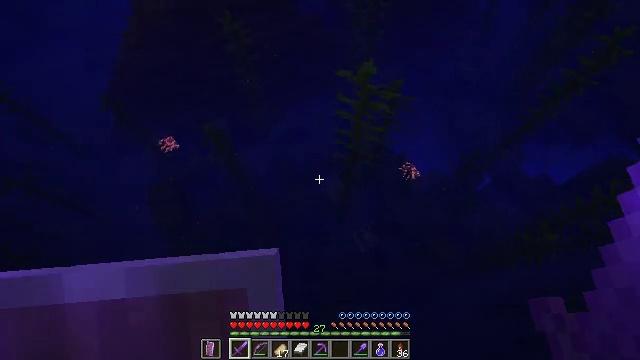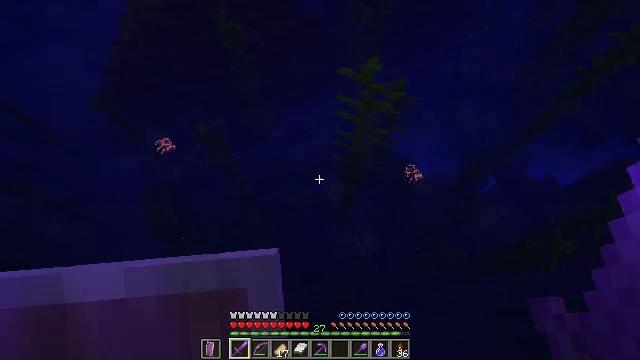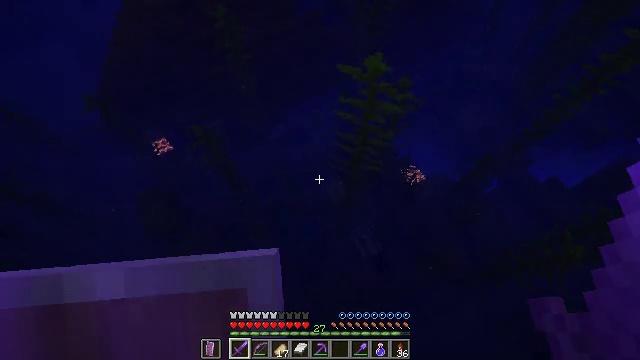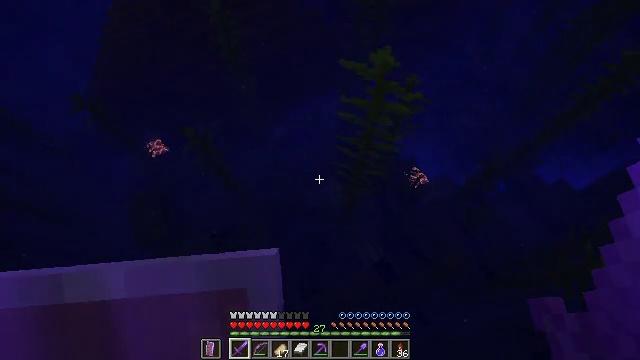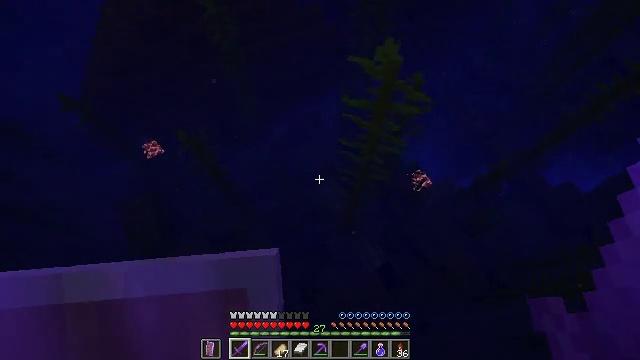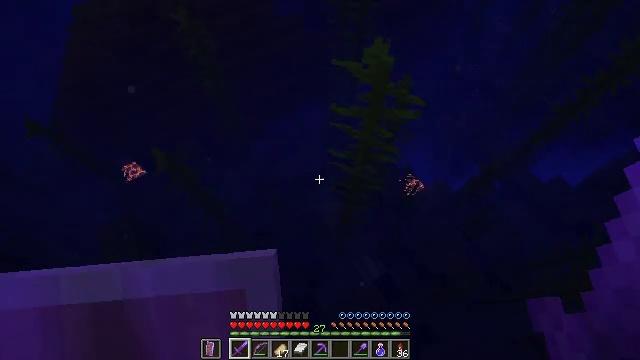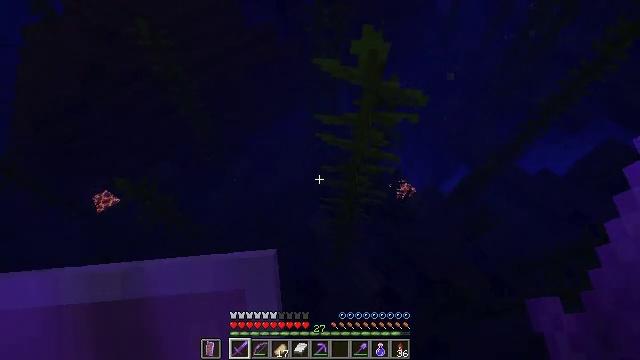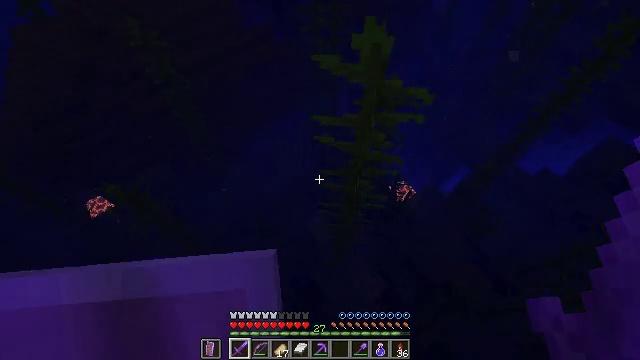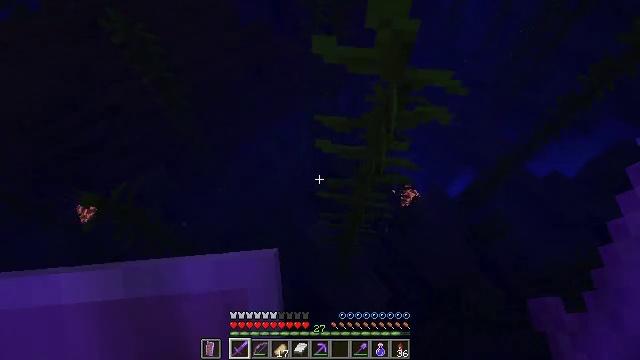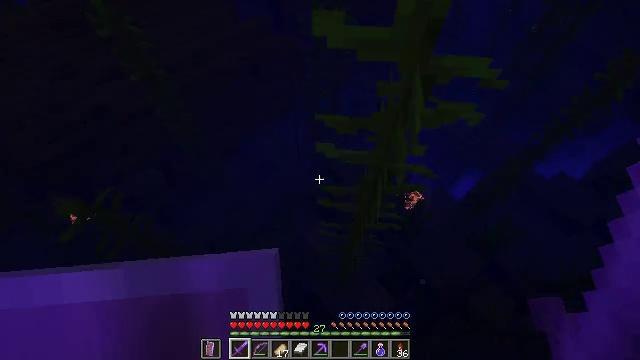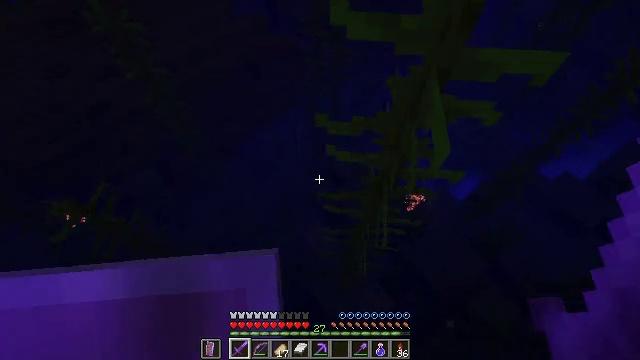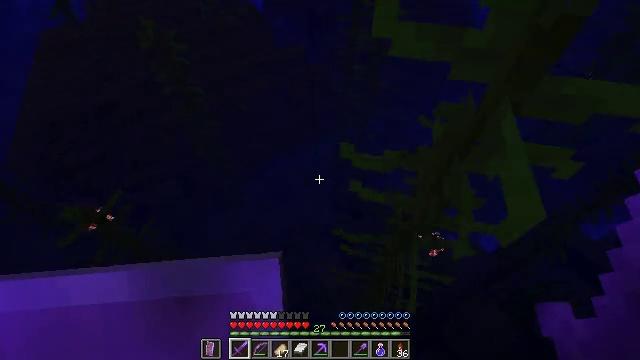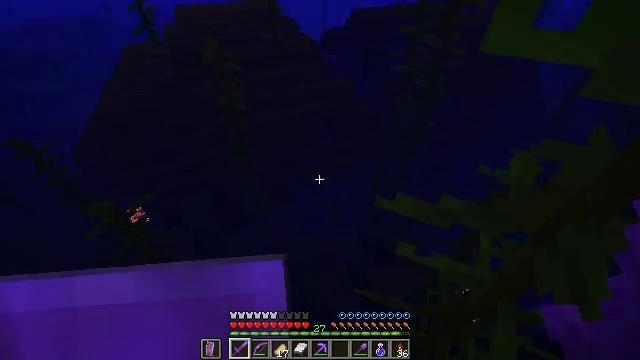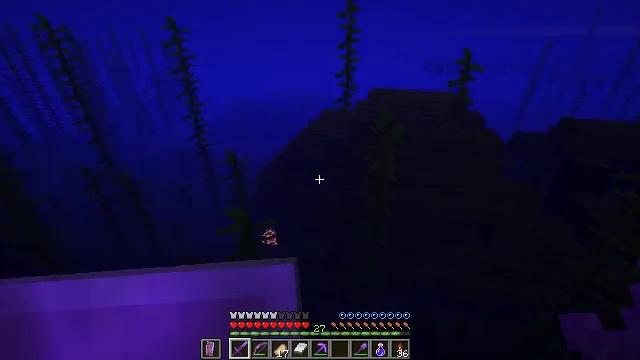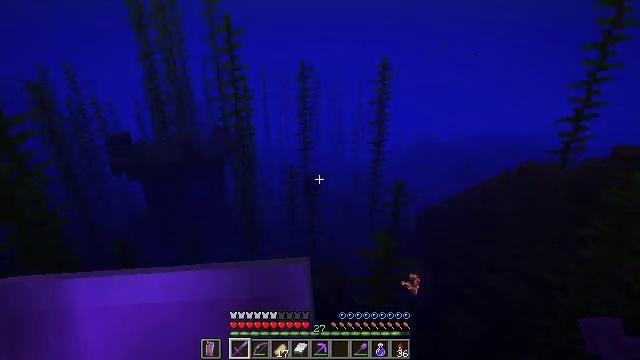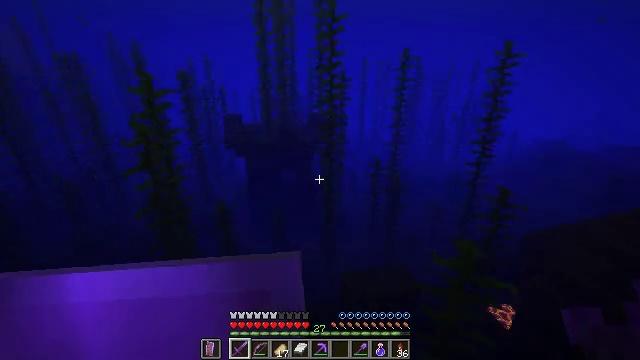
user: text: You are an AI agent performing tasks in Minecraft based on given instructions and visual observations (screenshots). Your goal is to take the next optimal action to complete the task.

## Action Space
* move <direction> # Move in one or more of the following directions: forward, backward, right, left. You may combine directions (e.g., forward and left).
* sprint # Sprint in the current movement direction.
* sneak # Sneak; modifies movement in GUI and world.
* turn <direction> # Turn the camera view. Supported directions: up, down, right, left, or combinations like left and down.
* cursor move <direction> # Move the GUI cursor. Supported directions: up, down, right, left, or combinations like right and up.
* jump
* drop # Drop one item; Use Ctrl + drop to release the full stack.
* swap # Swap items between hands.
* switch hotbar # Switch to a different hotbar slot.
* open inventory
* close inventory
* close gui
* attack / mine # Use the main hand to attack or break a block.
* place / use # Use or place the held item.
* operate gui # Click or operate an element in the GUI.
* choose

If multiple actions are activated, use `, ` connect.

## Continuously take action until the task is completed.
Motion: motion action
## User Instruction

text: Gather polished granite from a structure.
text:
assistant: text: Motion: move forward, sprint
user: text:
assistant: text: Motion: move forward, sprint
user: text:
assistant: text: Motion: move forward, sprint
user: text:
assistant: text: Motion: move forward, sprint
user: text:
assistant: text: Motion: move forward, sprint, turn right and up
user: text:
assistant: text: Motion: move forward, sprint, turn right and up
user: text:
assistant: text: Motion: move forward
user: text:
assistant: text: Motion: move forward
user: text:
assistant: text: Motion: move forward
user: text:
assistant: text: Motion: move forward
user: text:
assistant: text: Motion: move forward, turn left and up
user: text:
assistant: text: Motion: move forward, turn left and up
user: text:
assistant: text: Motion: move forward, turn left and up
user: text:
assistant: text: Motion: move forward, turn left and up
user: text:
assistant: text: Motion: move forward, turn left and down
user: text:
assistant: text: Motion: move forward, turn left
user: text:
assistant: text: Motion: move forward, turn left and down
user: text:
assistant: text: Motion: move forward, turn left
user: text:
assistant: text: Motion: move forward
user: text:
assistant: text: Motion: move forward
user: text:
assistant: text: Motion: move forward, jump
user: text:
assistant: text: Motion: move forward, jump
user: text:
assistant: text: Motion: move forward, jump
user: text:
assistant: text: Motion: move forward, jump
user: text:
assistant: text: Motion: move forward, jump
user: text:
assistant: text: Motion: move forward, jump
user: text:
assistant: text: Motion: move forward, jump
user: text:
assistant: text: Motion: move forward, jump
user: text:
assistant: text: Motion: move forward, jump
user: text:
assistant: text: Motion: move forward, jump